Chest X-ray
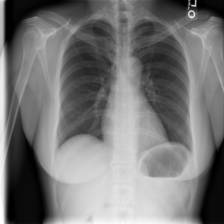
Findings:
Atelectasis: negative
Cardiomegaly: negative
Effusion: negative
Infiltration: negative
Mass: negative
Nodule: negative
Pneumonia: negative
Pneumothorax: negative
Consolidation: negative
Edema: negative
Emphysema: negative
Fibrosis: negative
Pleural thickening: negative
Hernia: negative